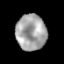
Tissue: prostate
Cell type: T cells
Senescence score: 0.3543
Nuclear area (px): 1069
Mean DAPI intensity: 163.036